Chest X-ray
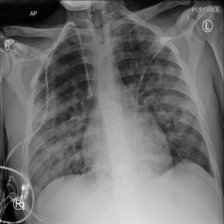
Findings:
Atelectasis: negative
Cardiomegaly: negative
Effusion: negative
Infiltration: negative
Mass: negative
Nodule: negative
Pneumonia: negative
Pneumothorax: negative
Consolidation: negative
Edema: negative
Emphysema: negative
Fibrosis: negative
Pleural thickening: negative
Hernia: negative